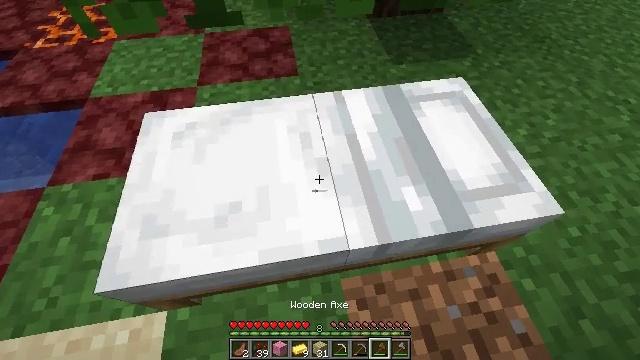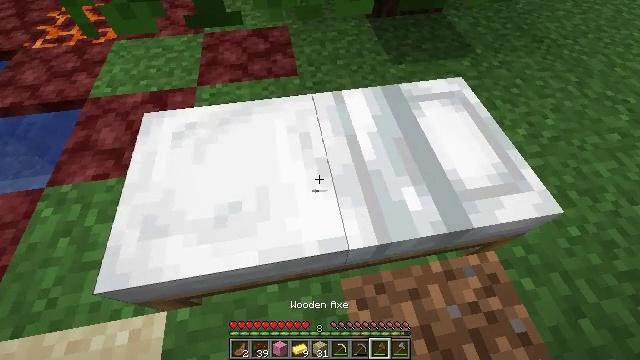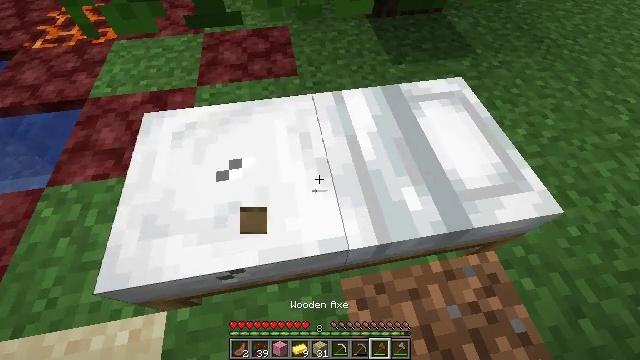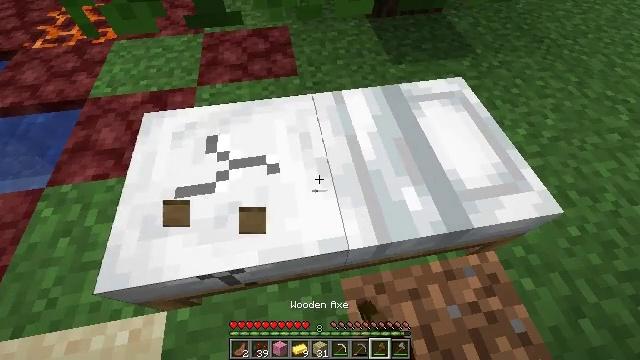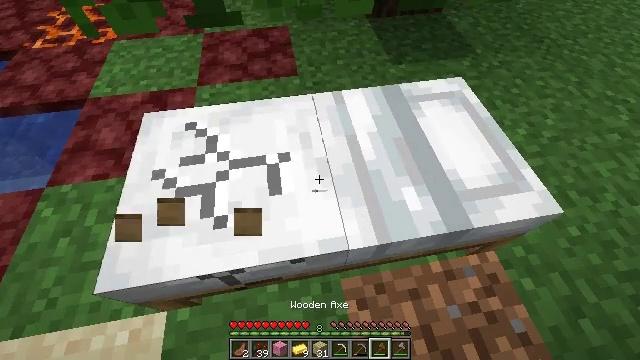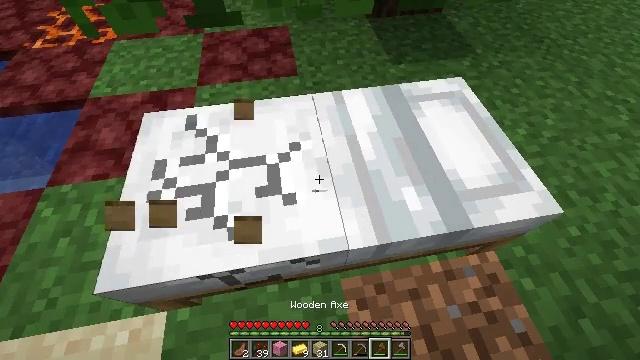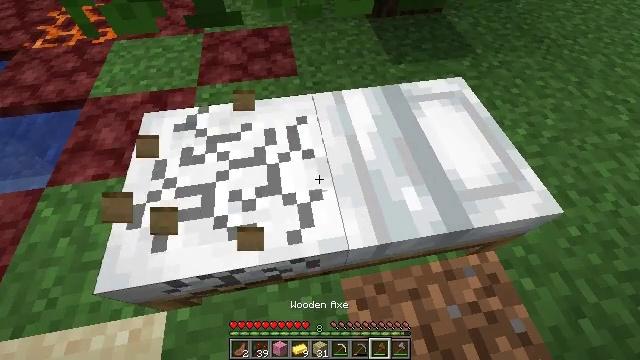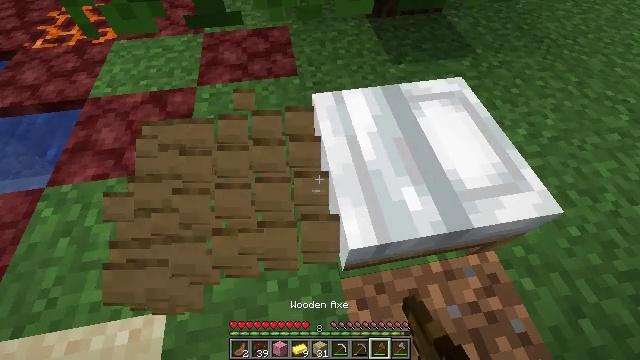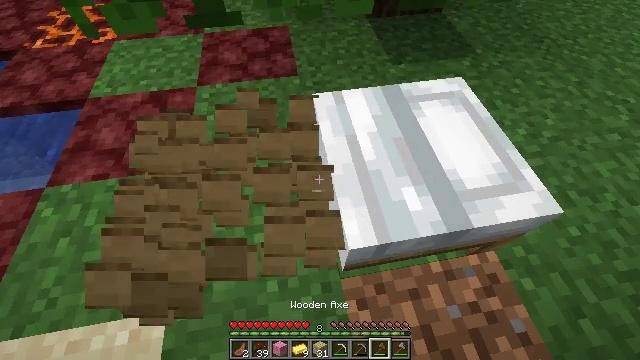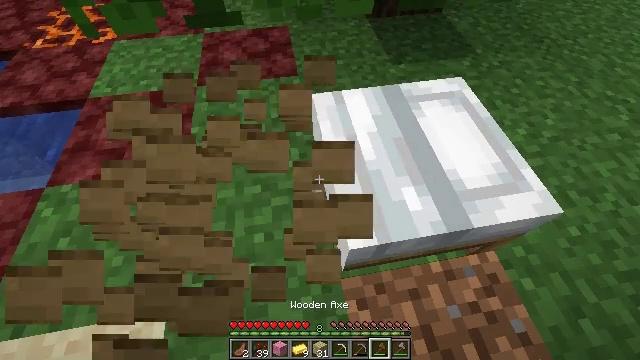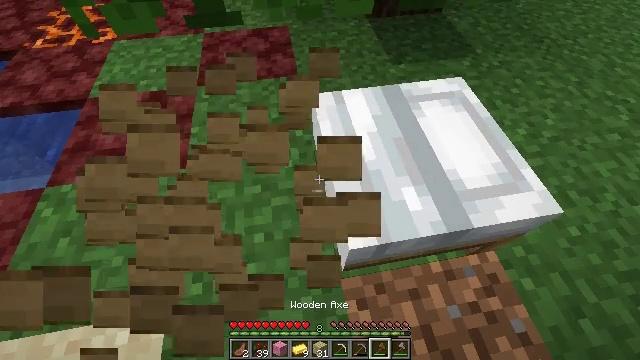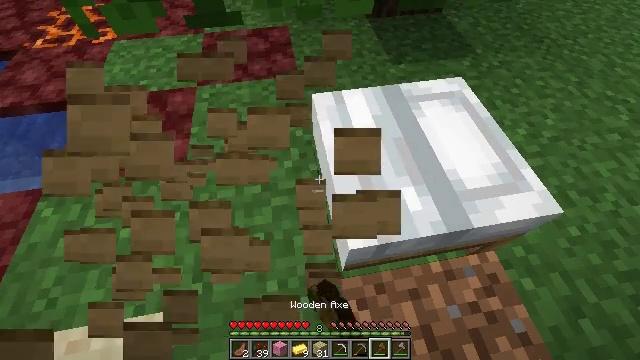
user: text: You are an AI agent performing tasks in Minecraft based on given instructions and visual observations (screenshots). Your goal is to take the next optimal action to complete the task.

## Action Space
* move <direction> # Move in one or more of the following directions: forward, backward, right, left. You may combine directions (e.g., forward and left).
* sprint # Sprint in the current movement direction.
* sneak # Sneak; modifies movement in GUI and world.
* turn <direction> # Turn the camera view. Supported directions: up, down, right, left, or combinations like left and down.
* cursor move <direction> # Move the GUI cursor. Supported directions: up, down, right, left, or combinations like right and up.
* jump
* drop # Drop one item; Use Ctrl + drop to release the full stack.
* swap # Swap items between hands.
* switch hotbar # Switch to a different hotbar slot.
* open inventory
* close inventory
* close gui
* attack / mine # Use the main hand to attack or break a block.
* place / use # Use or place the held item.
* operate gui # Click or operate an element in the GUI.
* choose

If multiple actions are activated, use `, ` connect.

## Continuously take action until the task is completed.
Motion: motion action
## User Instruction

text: Pick up the white bed by breaking it.
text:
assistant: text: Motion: no_op
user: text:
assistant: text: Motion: attack / mine
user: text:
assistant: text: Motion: attack / mine
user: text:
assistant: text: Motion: attack / mine
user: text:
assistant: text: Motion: attack / mine
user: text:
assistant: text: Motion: attack / mine
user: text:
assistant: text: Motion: attack / mine
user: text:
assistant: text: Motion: attack / mine
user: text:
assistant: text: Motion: attack / mine
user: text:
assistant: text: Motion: attack / mine
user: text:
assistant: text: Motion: attack / mine
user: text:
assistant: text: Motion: attack / mine